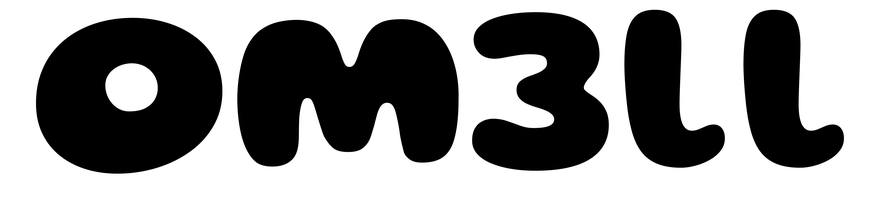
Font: Gluten_ExtraBold